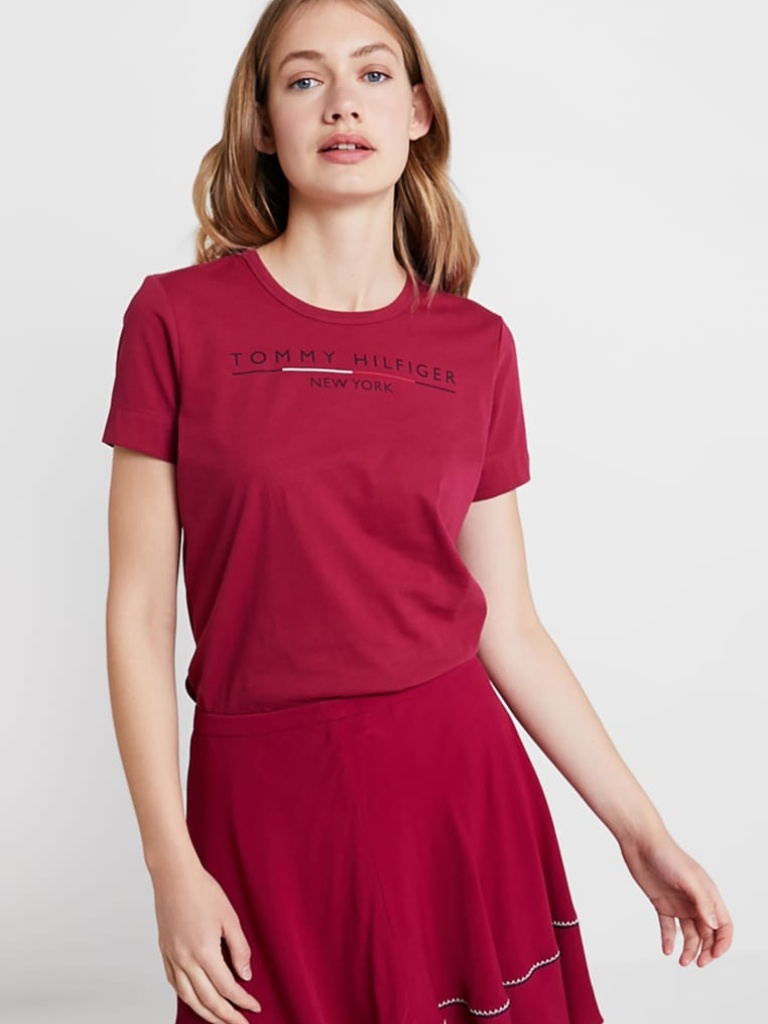
cotton relaxed short sleeve hip length Fully Tucked in crew t-shirt